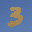
Label: 3